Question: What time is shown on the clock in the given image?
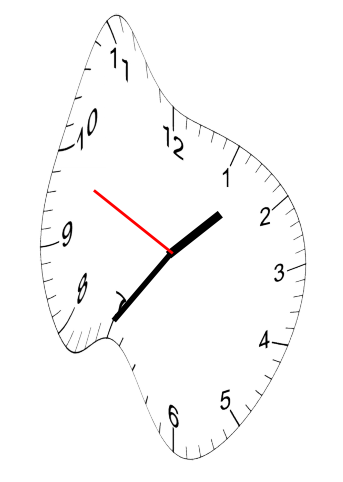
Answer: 01:35:49